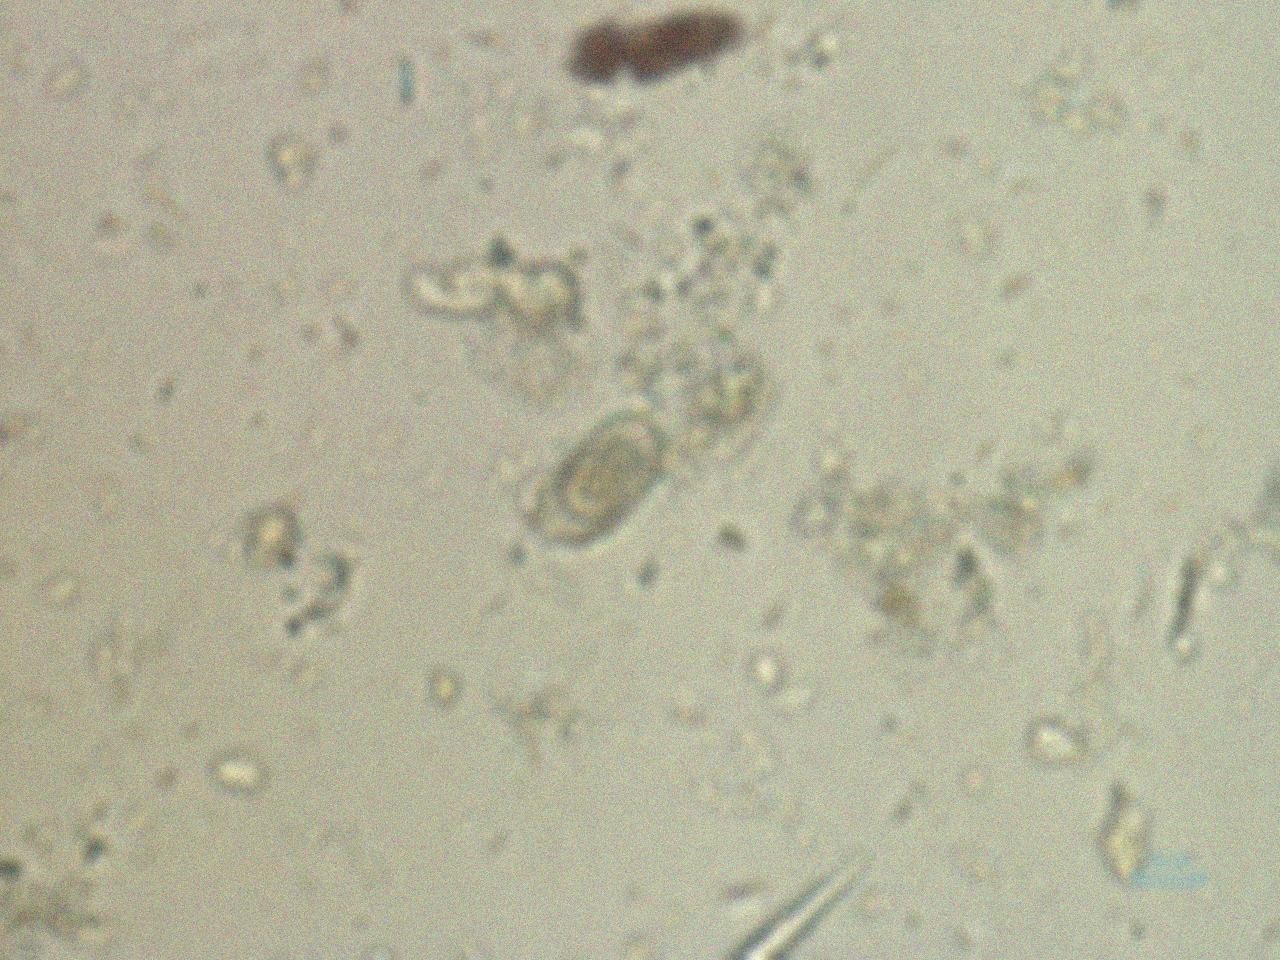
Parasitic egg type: Capillaria philippinensis